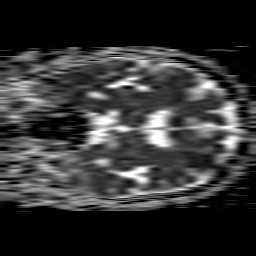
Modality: ADC
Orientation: coronal
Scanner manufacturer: philips
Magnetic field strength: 1.5 T
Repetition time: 5.004 s
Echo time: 0.07843 s